Question: I'd like to count column values without any duplicates.
In the given example, I'd expect the SQL query to sum up column a to 6 (every value counted once)

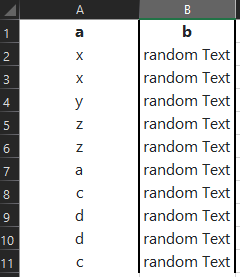
Answer: How about
'''
select count(distinct a)
from table
'''